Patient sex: M
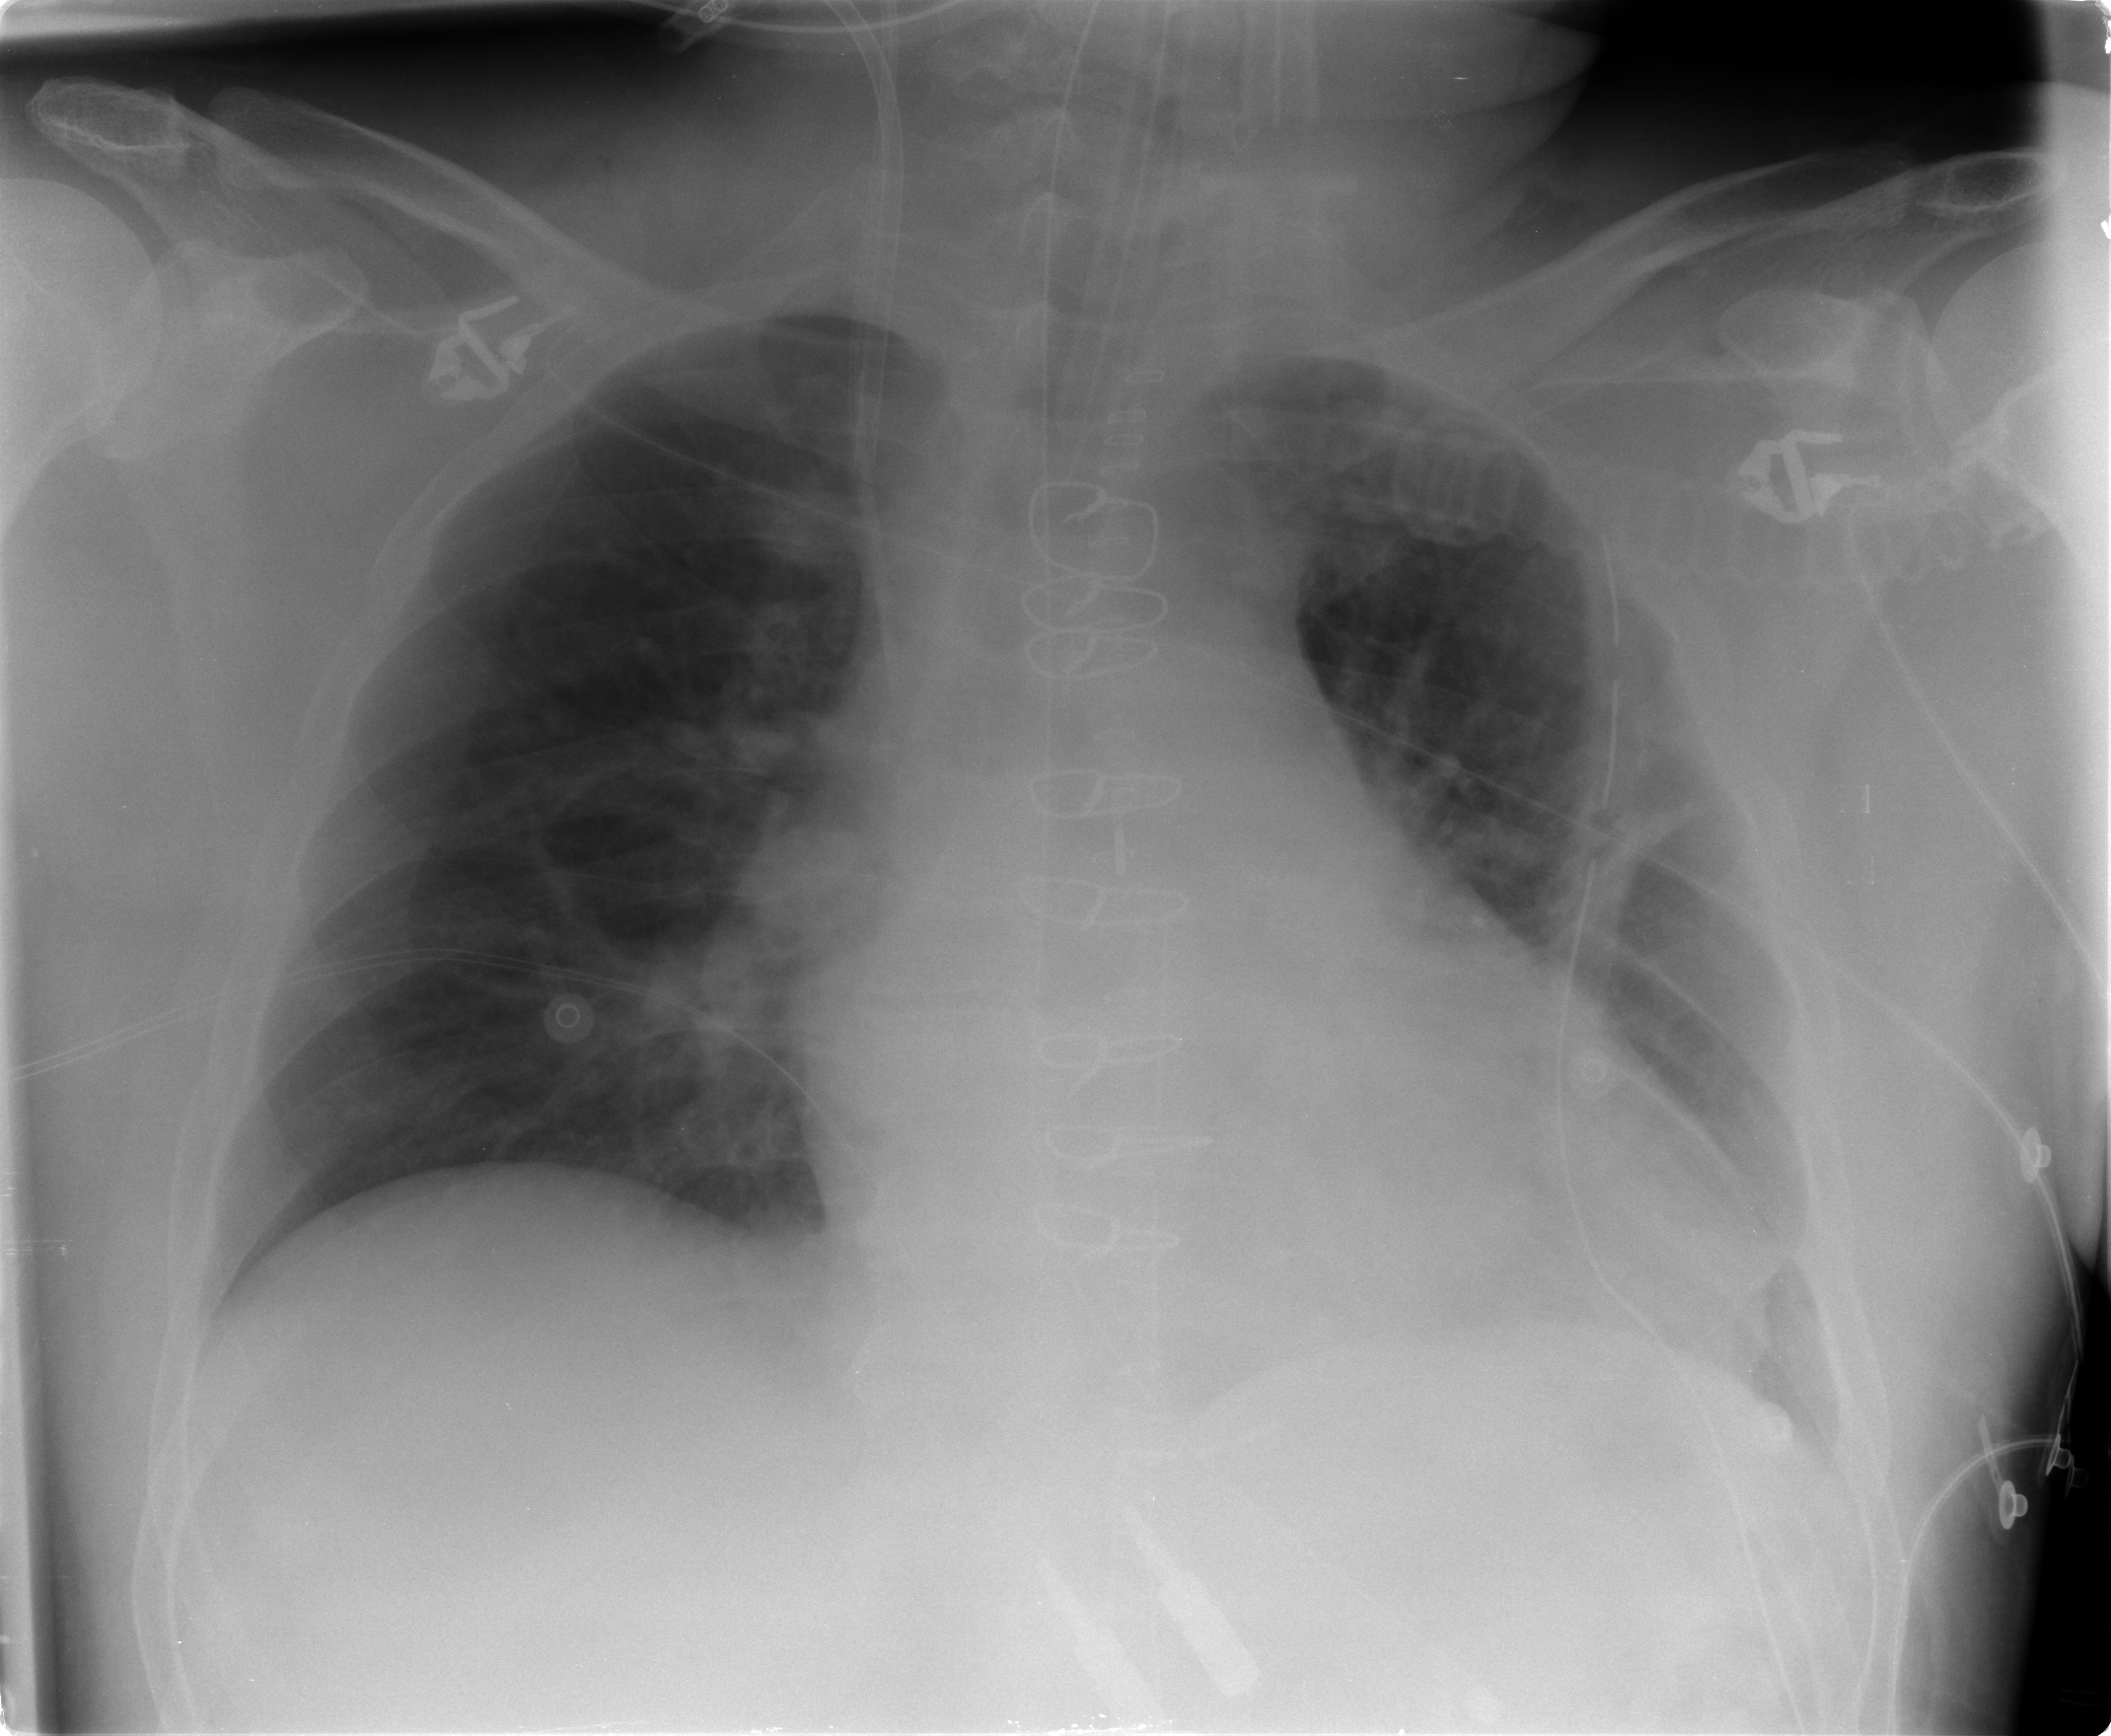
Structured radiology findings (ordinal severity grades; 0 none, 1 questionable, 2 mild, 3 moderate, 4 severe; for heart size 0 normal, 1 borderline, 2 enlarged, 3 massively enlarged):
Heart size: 2
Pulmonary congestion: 2
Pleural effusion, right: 0
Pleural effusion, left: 0
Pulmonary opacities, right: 0
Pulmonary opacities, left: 1
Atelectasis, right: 2
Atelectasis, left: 1